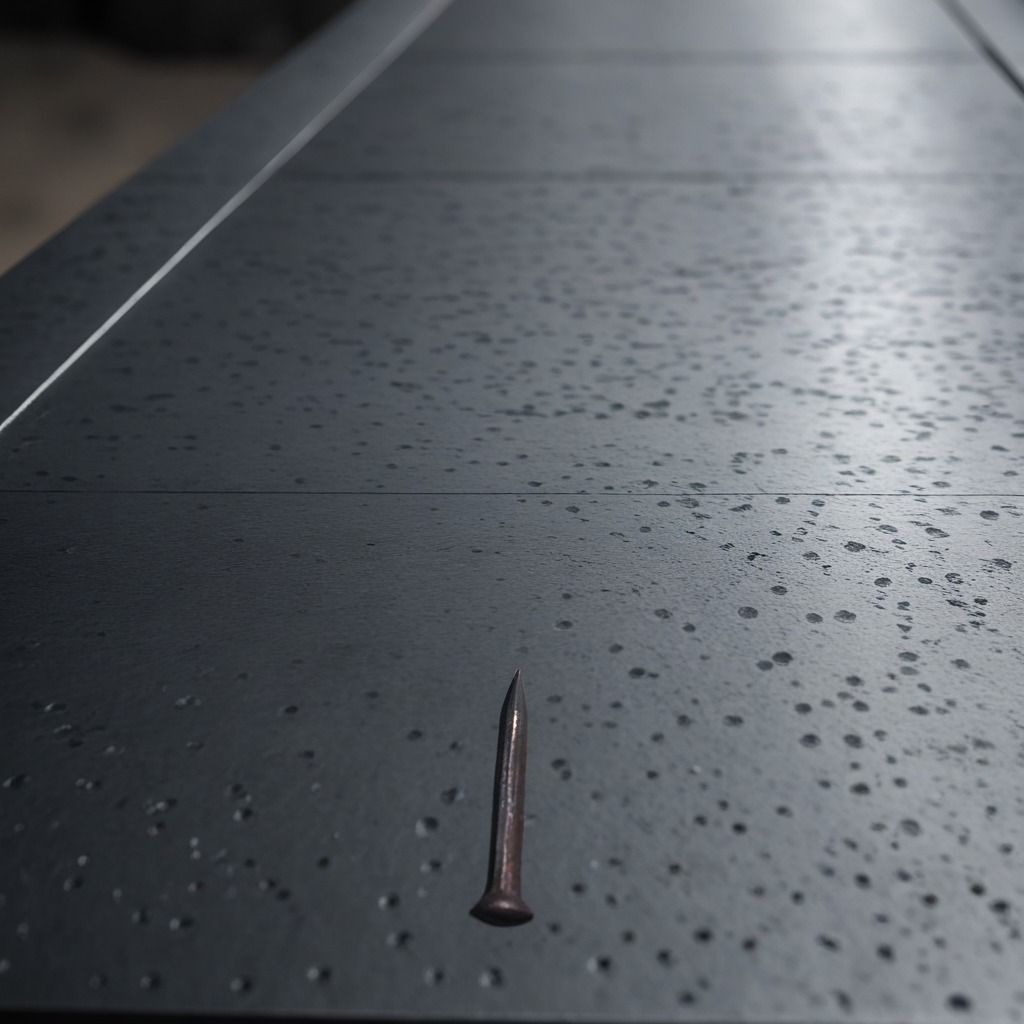
A nail is lying on the cold steel table in a mining workshop.